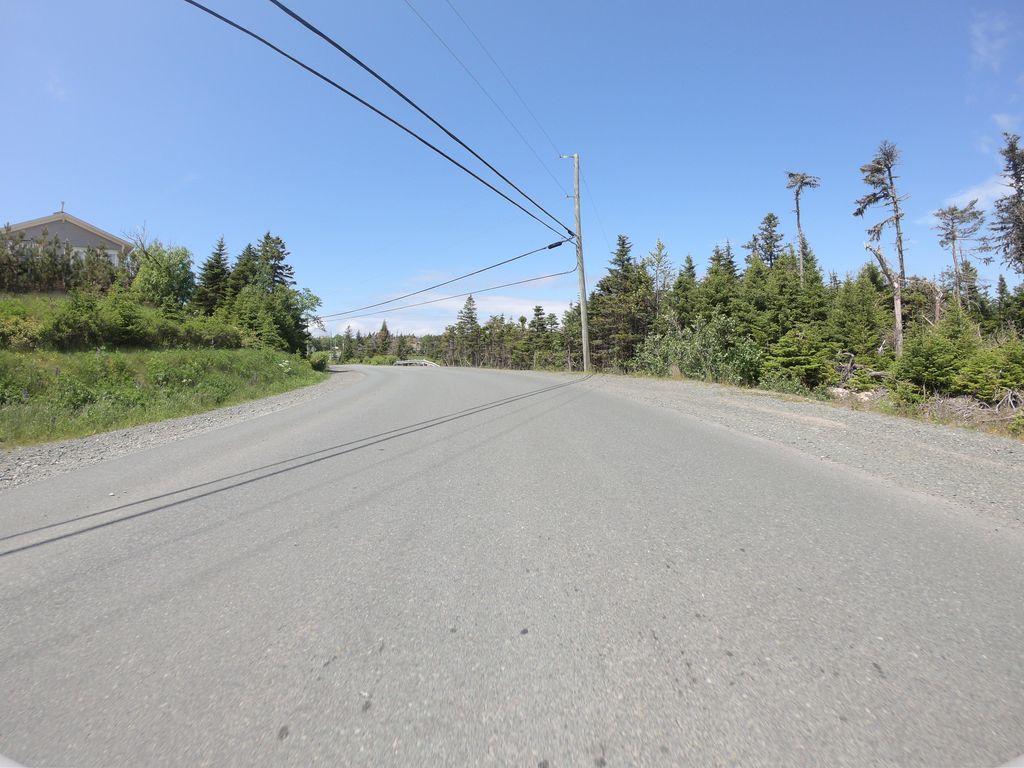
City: st_johns